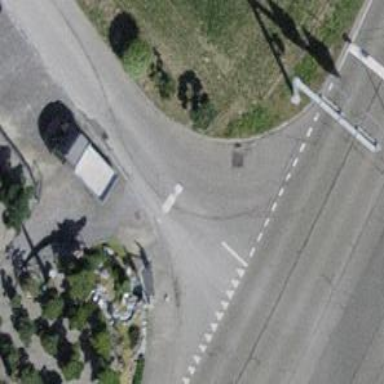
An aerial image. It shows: Road with traffic signals.